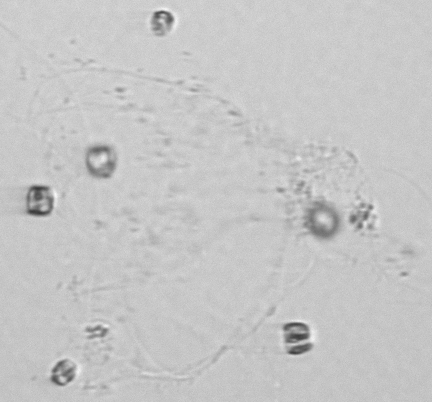
Label: Thalassiosira_sp_aff_mala